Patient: sex M, age 66
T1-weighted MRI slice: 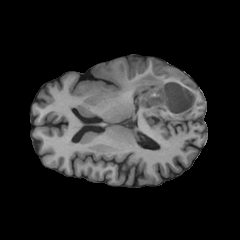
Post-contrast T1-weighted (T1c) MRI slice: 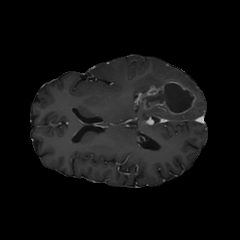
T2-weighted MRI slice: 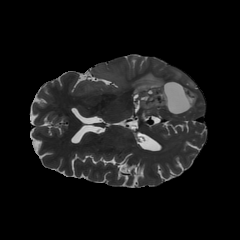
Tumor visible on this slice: yes
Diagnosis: Glioblastoma, IDH-wildtype
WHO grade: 4